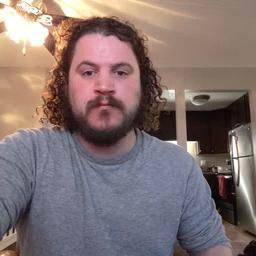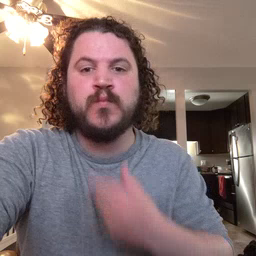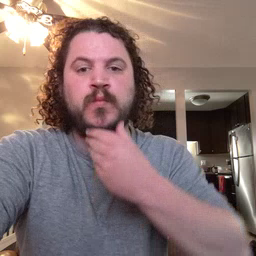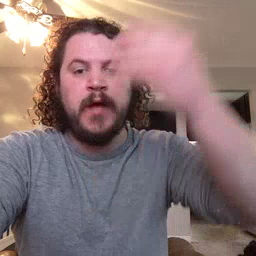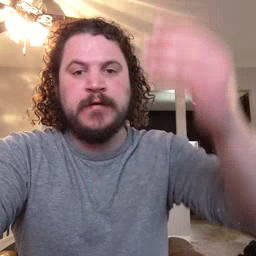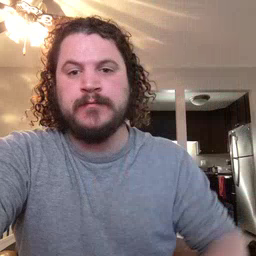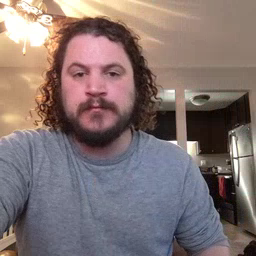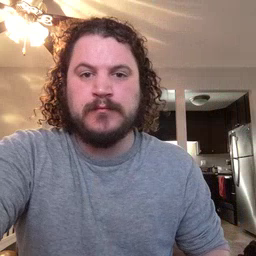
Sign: giraffe